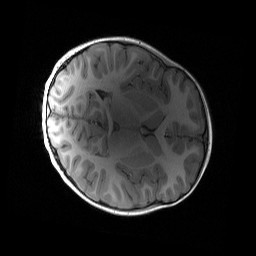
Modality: T1w
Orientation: axial
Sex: female
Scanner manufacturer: siemens
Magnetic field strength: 3 T
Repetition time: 1.9 s
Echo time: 0.00243 s